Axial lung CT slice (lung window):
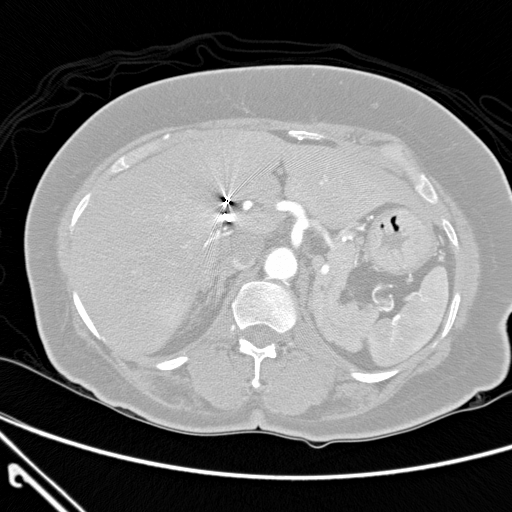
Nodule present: no